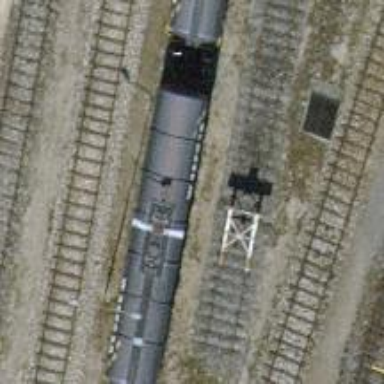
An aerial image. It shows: Single track railway siding.